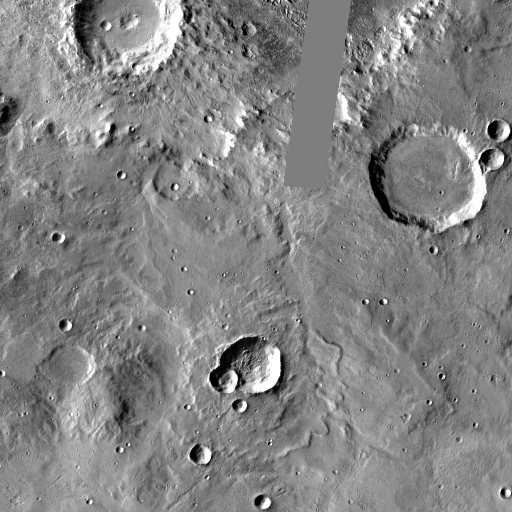
Crater classes present: Background, Other, Layered, Buried, Secondary